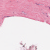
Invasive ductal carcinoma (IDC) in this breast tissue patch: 0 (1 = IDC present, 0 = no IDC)